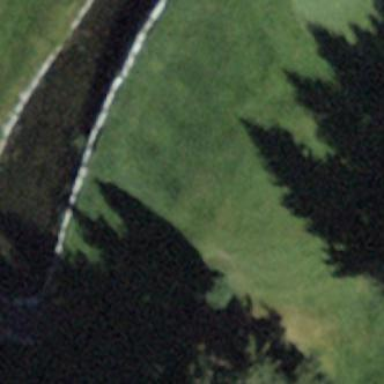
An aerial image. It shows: Water hazard in golf course. The hazard is natural water feature.